Interaction volume radius: 10 \u00c5
Interaction volume height: 10 \u00c5
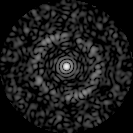
Disorder parameter: 0.8142